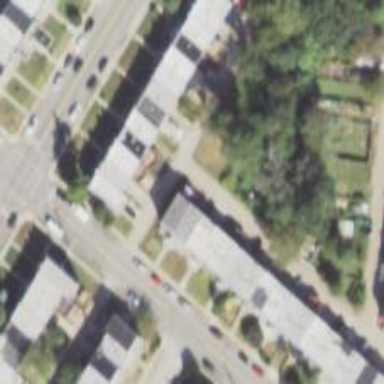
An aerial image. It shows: Alley classified as service road.